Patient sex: M
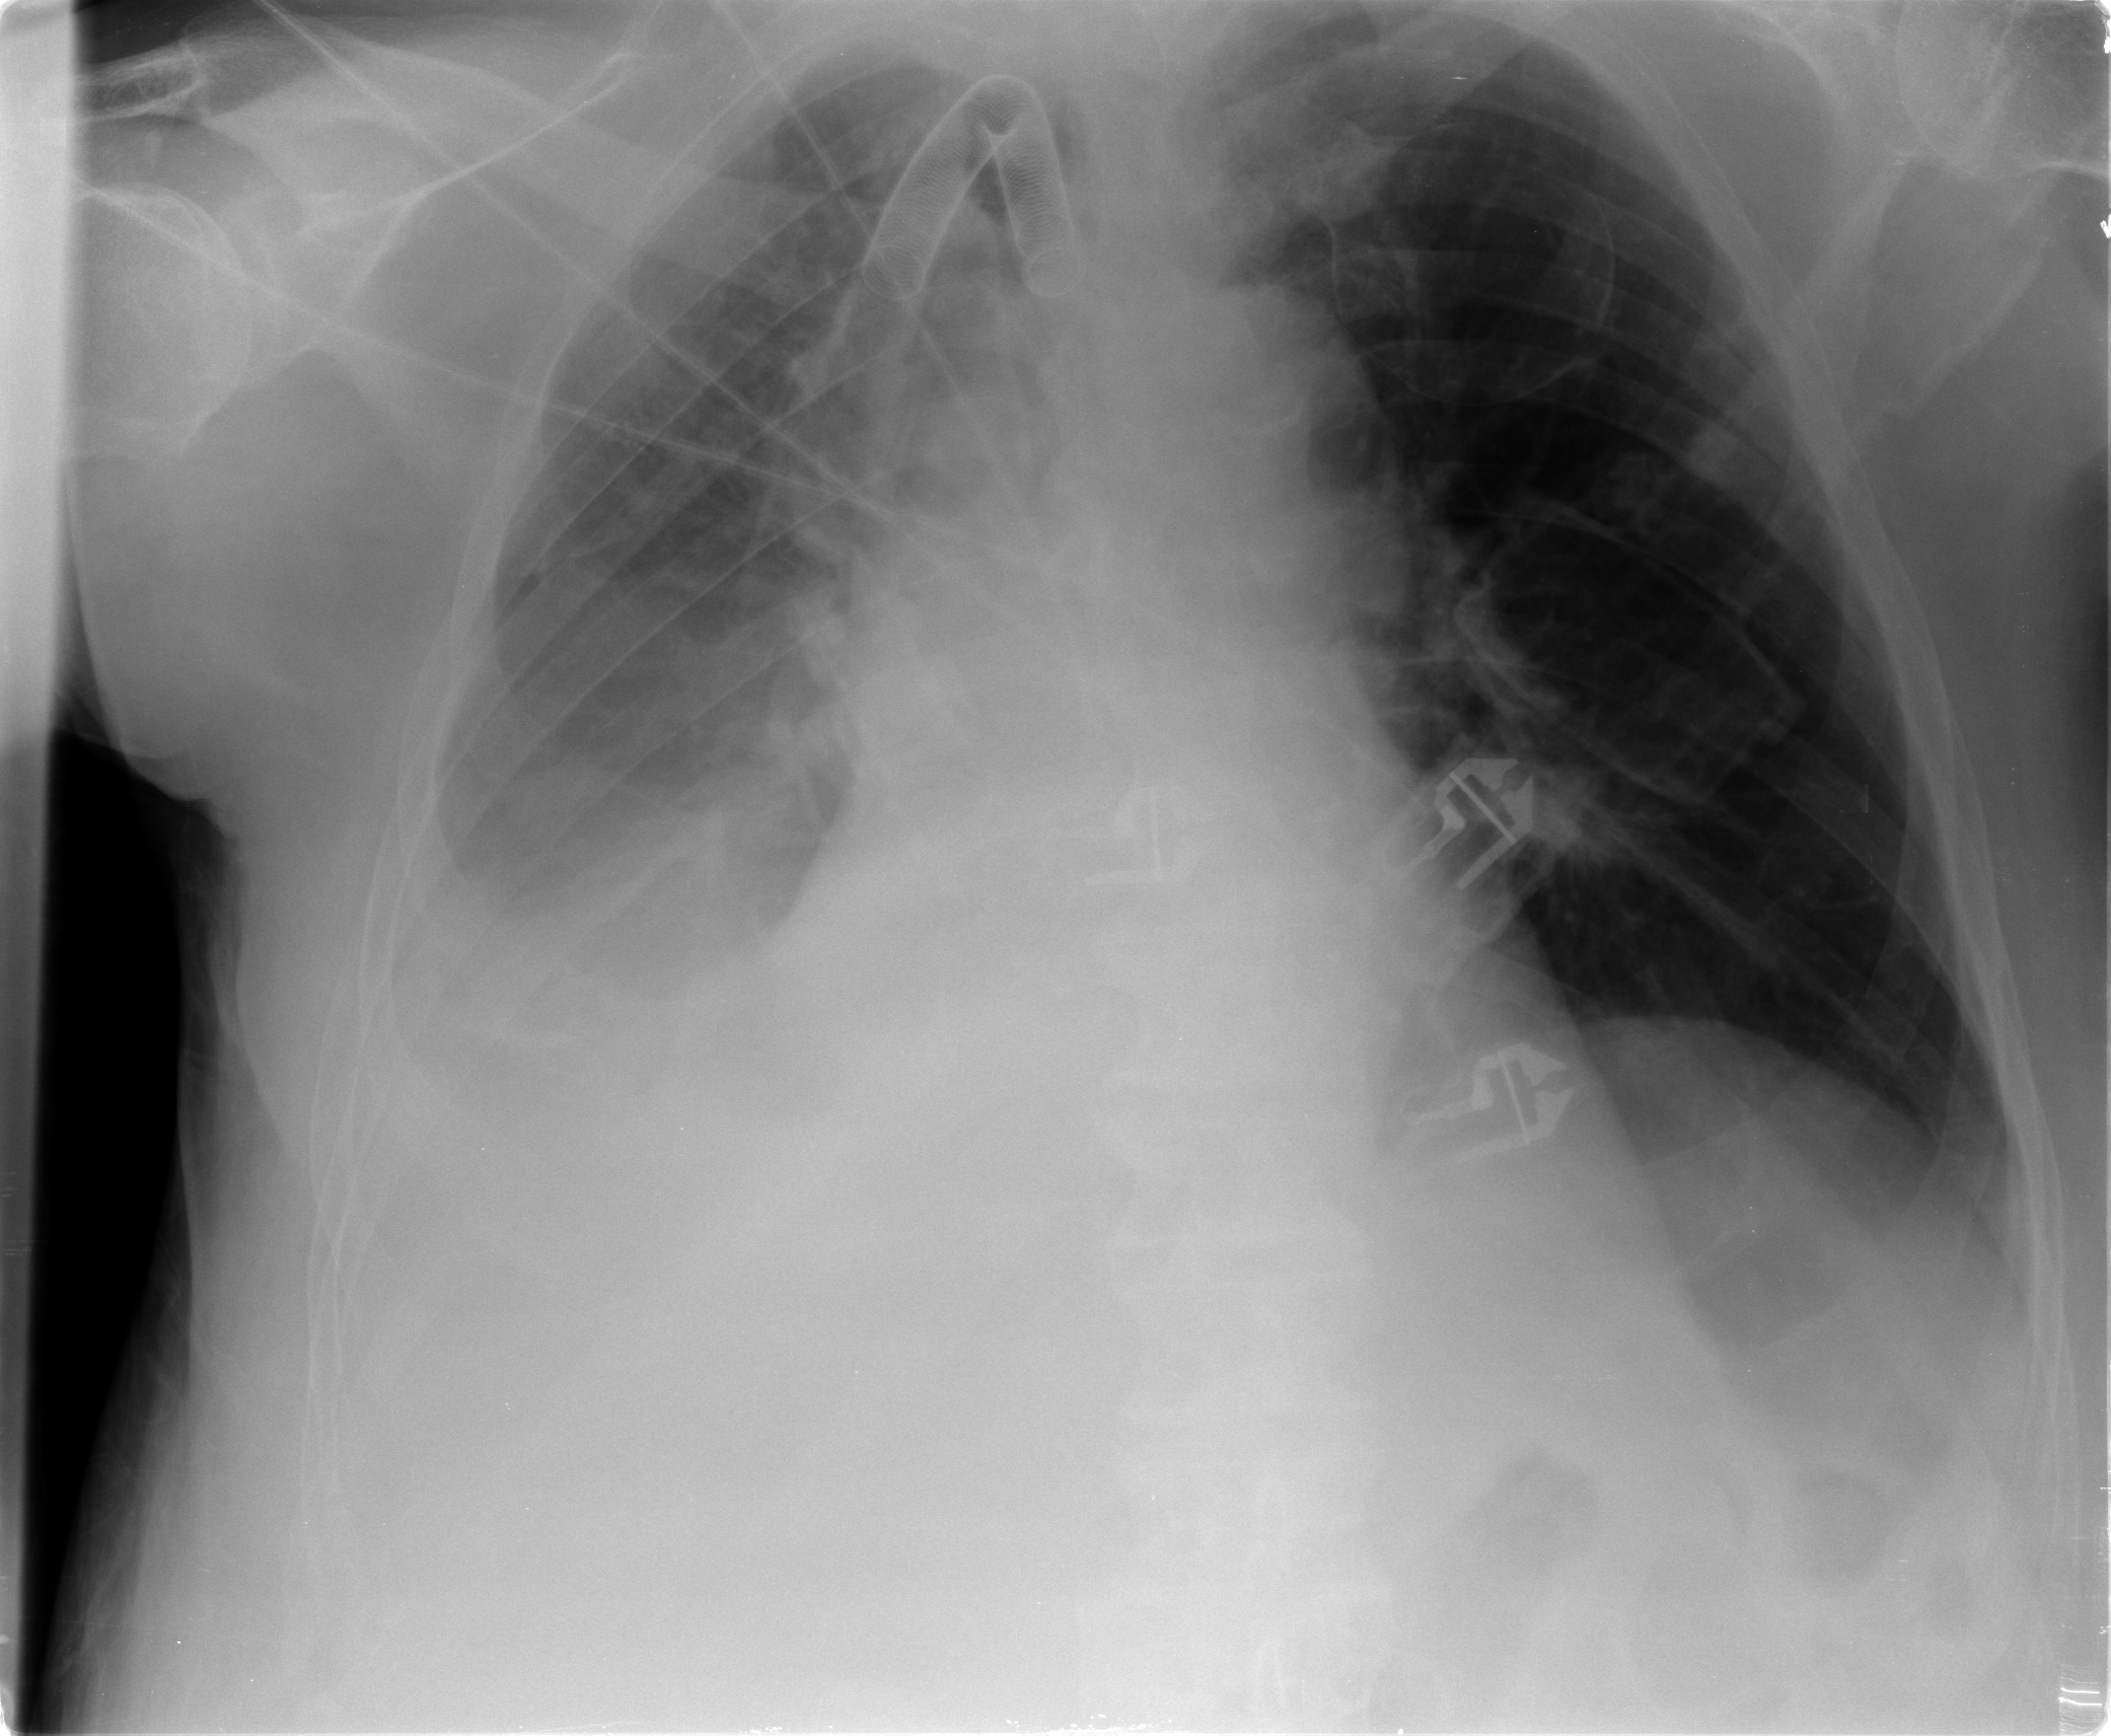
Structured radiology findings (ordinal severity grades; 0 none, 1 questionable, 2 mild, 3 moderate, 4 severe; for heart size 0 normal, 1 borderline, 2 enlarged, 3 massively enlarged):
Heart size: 1
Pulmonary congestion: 2
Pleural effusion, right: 3
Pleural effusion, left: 0
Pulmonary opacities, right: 2
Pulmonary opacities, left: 0
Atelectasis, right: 2
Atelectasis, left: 0